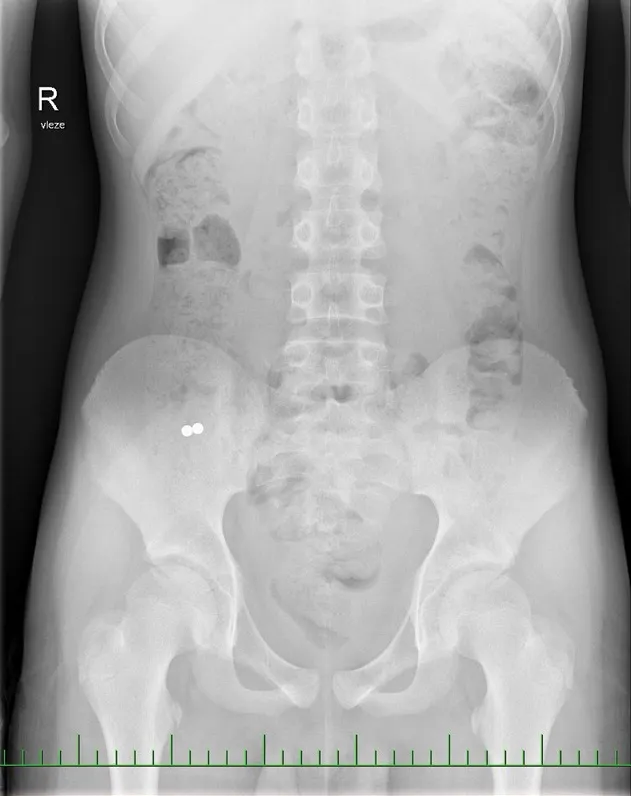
Abdominal X-rays contrasting oval MFBs in the right hypogastrium. MFBs, magnetic foreign bodies.
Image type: radiology (x_ray)